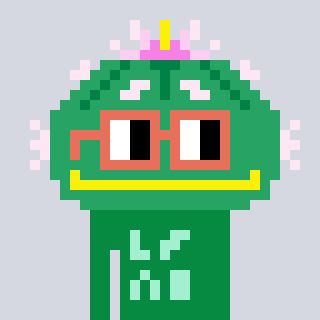
a pixel art character with square orange glasses, a peyote-shaped head and a green-colored body on a cool background